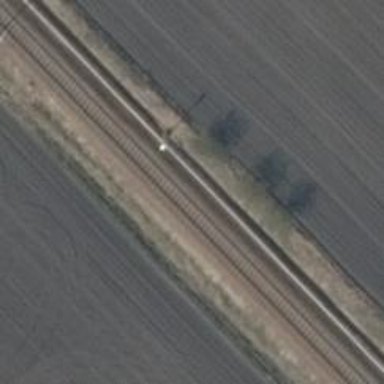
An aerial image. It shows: Railway signal.